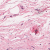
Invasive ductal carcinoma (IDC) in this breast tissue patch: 0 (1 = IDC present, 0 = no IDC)